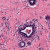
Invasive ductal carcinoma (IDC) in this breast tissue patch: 0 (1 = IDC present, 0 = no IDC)